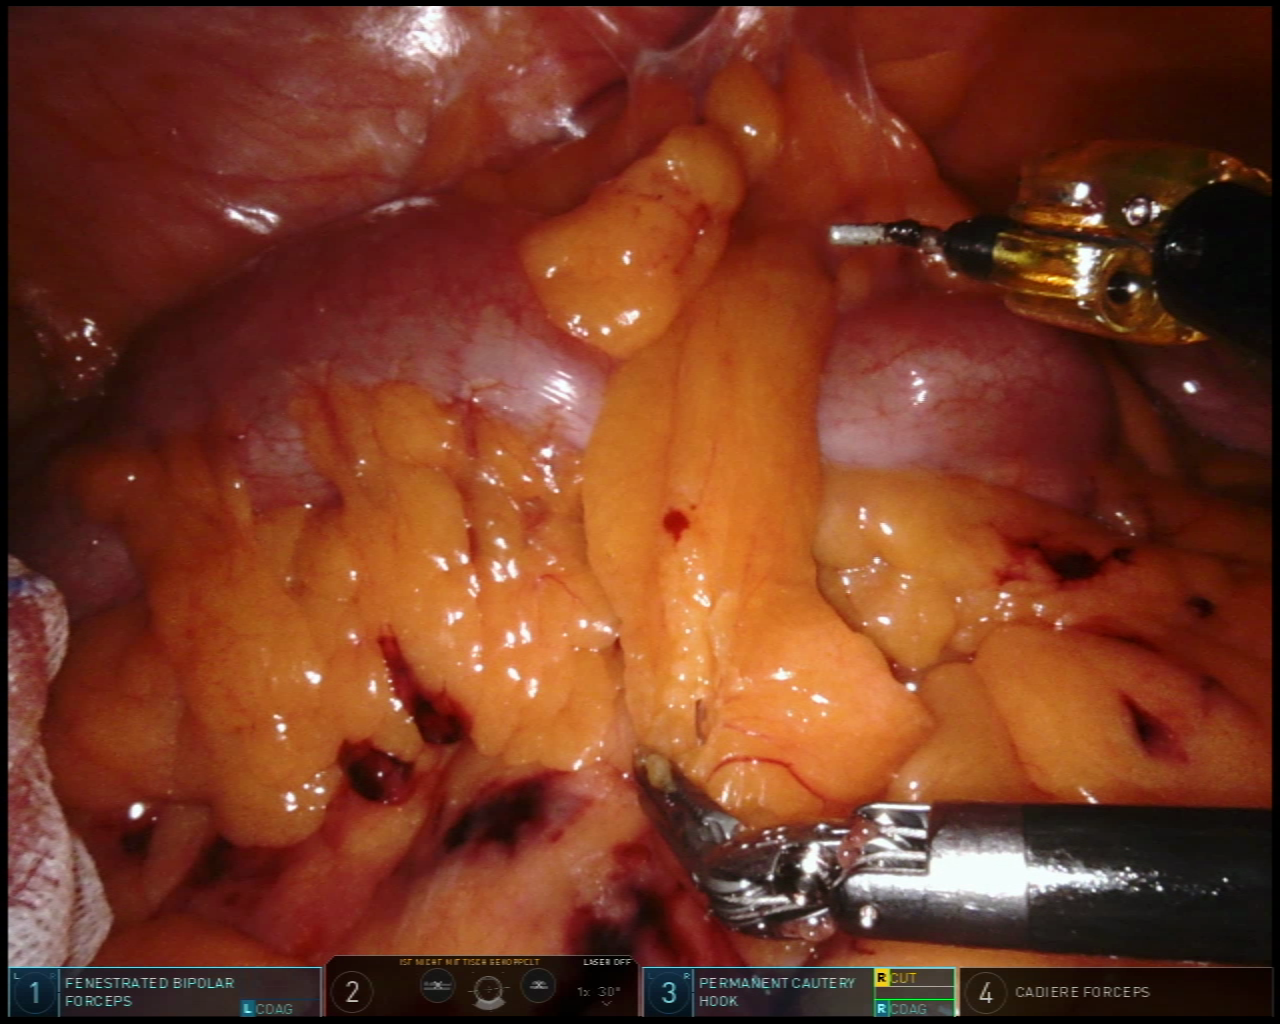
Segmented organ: abdominal_wall
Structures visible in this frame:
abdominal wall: yes
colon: yes
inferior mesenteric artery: no
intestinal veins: no
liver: no
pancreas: no
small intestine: no
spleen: no
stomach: no
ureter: no
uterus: no
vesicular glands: no